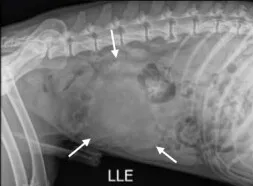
Abdominal radiographs, showing the mass. Left lateral view (LLE - latero-lateral esquerda), both showing the formation with homogeneous center and contour with menral radiopacity spots (white arrows).
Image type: radiology (x_ray)